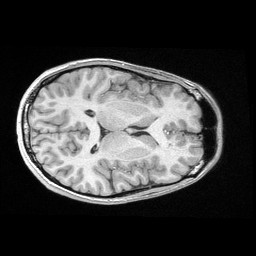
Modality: T1w
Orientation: axial